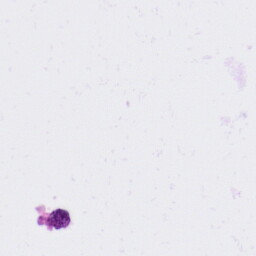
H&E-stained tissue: Colon